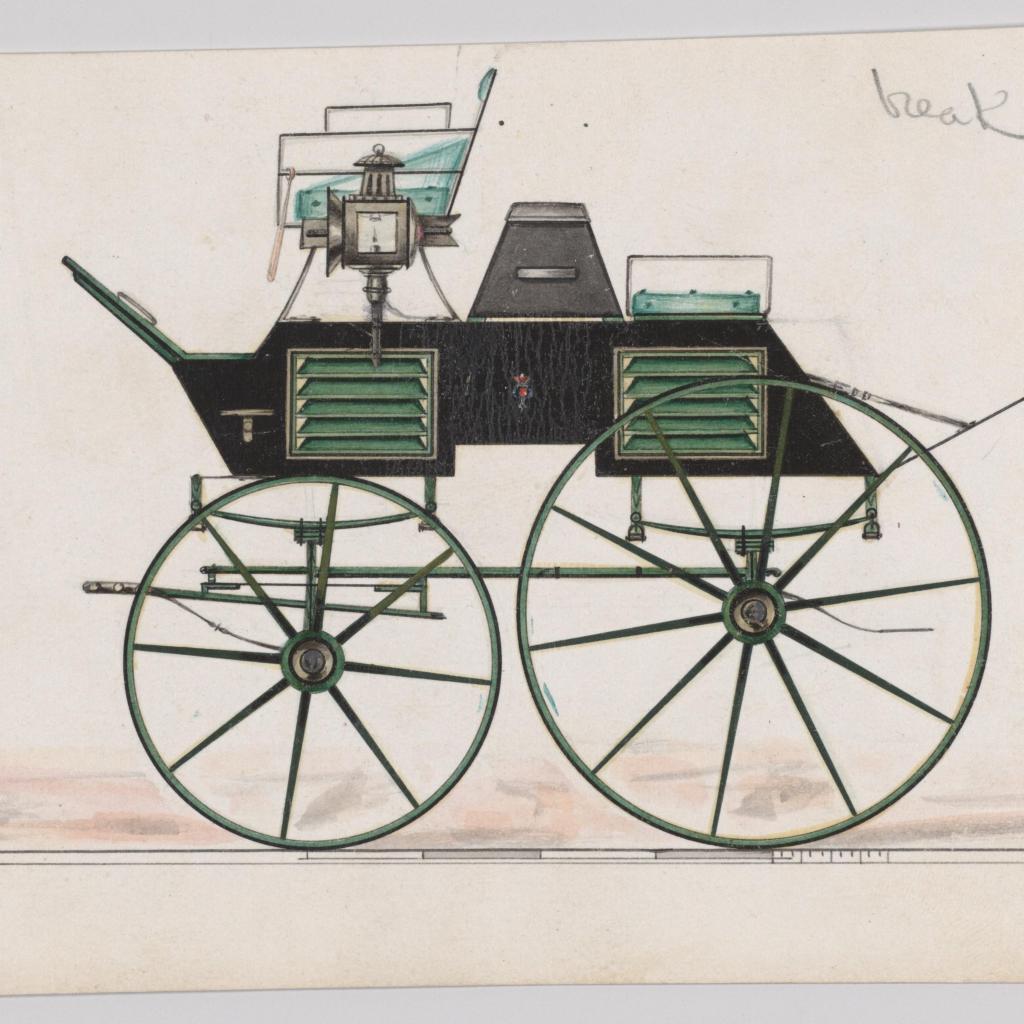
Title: Design for Game Wagon
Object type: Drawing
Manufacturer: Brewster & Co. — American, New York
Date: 1850–70
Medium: Pen and black ink, watercolor and gouache with gum arabic
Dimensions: sheet: 4 1/16 x 5 1/4 in. (10.3 x 13.3 cm)
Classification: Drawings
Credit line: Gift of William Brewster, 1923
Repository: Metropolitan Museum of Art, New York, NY